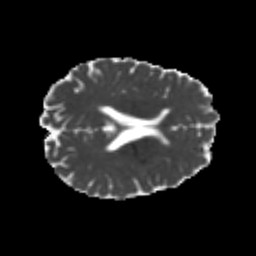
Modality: MD
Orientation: axial
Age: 22
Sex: male
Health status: healthy
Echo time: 0.074 s